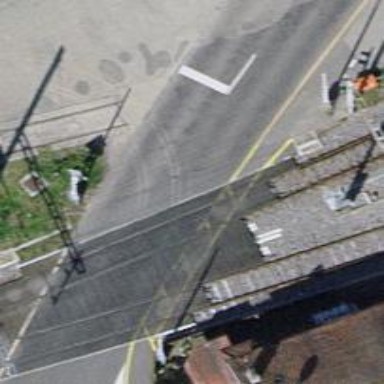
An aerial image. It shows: Single railway track with electrification through contact line.